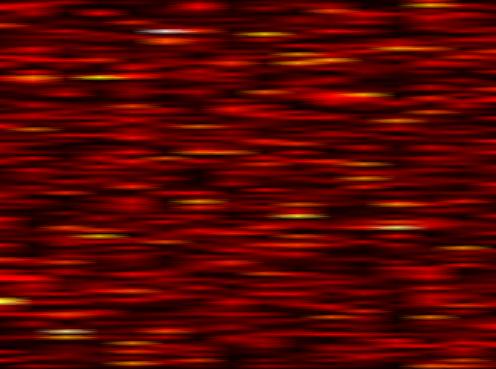
Label: FBMC